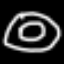
Label: donut